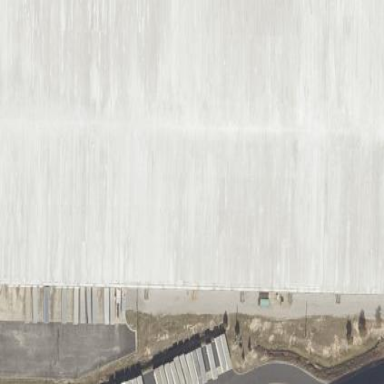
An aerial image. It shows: Warehouse building.